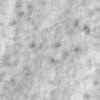
Label: no_change